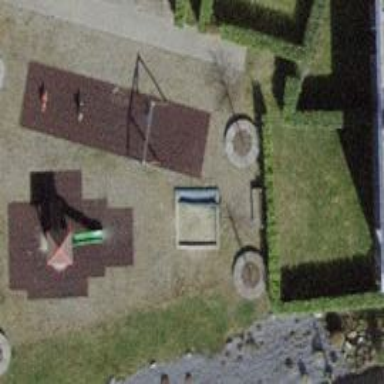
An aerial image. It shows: Sandpit playground.